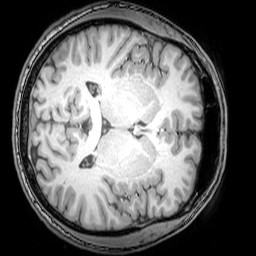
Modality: T1w
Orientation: axial
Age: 22
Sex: male
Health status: healthy
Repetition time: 0.081 s
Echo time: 0.037 s